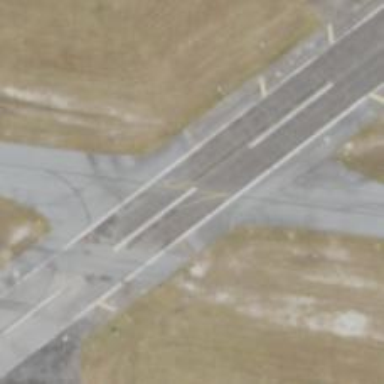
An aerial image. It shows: Runway surface made of asphalt at airport.